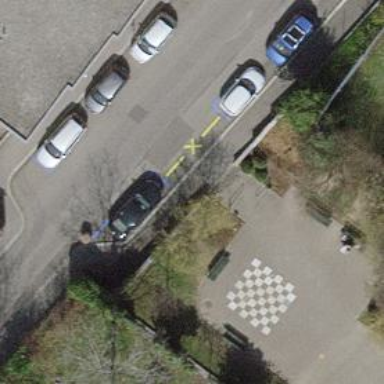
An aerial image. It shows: Pedestrian path with asphalt surface.